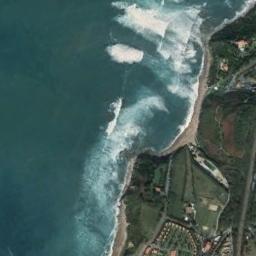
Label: beach